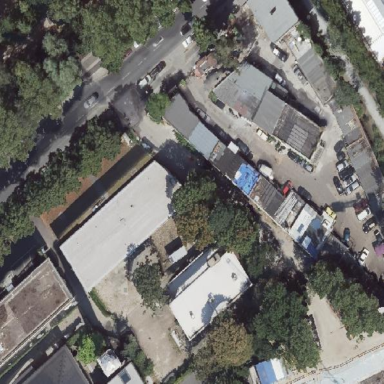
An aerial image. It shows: Group of garages.